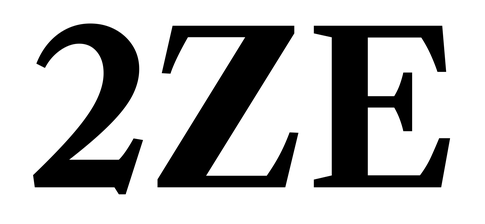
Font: LibreCaslonText_Bold